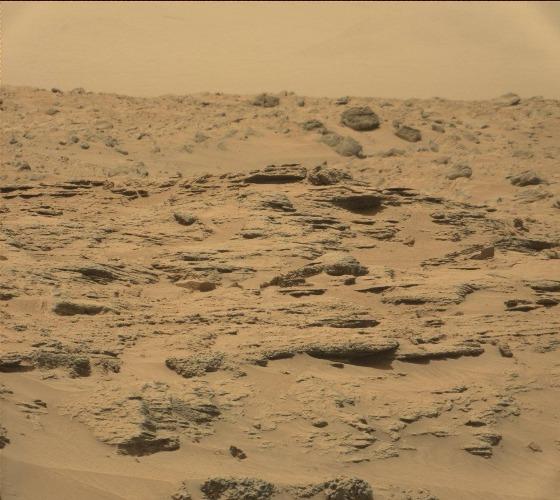
Terrain classes present: Bedrock, Gravel / Sand / Soil, Rock, Sky / Distant Mountains